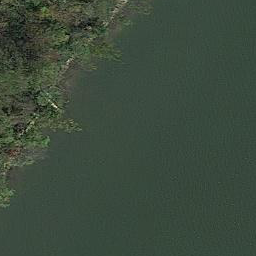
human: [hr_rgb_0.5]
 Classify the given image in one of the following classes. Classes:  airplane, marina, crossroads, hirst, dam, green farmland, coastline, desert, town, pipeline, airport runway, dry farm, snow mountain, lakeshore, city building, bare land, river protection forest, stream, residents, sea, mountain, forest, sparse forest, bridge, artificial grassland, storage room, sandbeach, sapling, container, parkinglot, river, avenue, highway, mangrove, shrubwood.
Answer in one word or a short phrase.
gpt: river protection forest